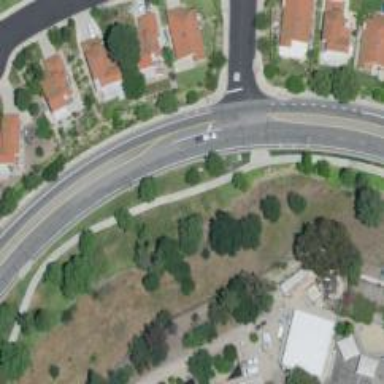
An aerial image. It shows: Unmarked crossing on cycleway.